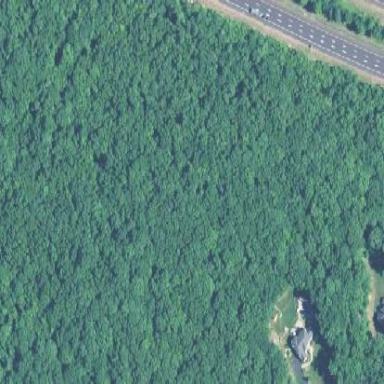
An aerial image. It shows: Existing Preserved Open Space in woodland area.